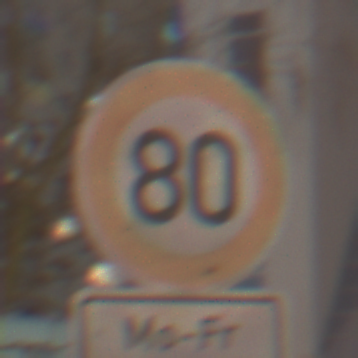
Verkehrszeichen: Geschwindigkeit80
Zusatzzeichen unten: ZeitangabenMitBeschraenkungAufWochentage2
Umgebung: Outdoor, Urban
Tageszeit: Night
Wetter: Overcast
Licht: Artificial
Jahreszeit: Winter
Kontrast: MediumContrast